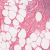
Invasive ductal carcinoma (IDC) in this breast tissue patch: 0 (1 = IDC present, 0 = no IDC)